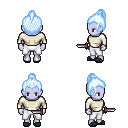
a pixel art fantasy rpg character, female body template, dark elf, purple skin, white long-sleeve shirt, white pants, white cyan short topknot hairstyle, gray slippers, dagger, four views (front, back, left, right), 2x2 character sprite sheet, small pixel art, hard edges, no anti-aliasing